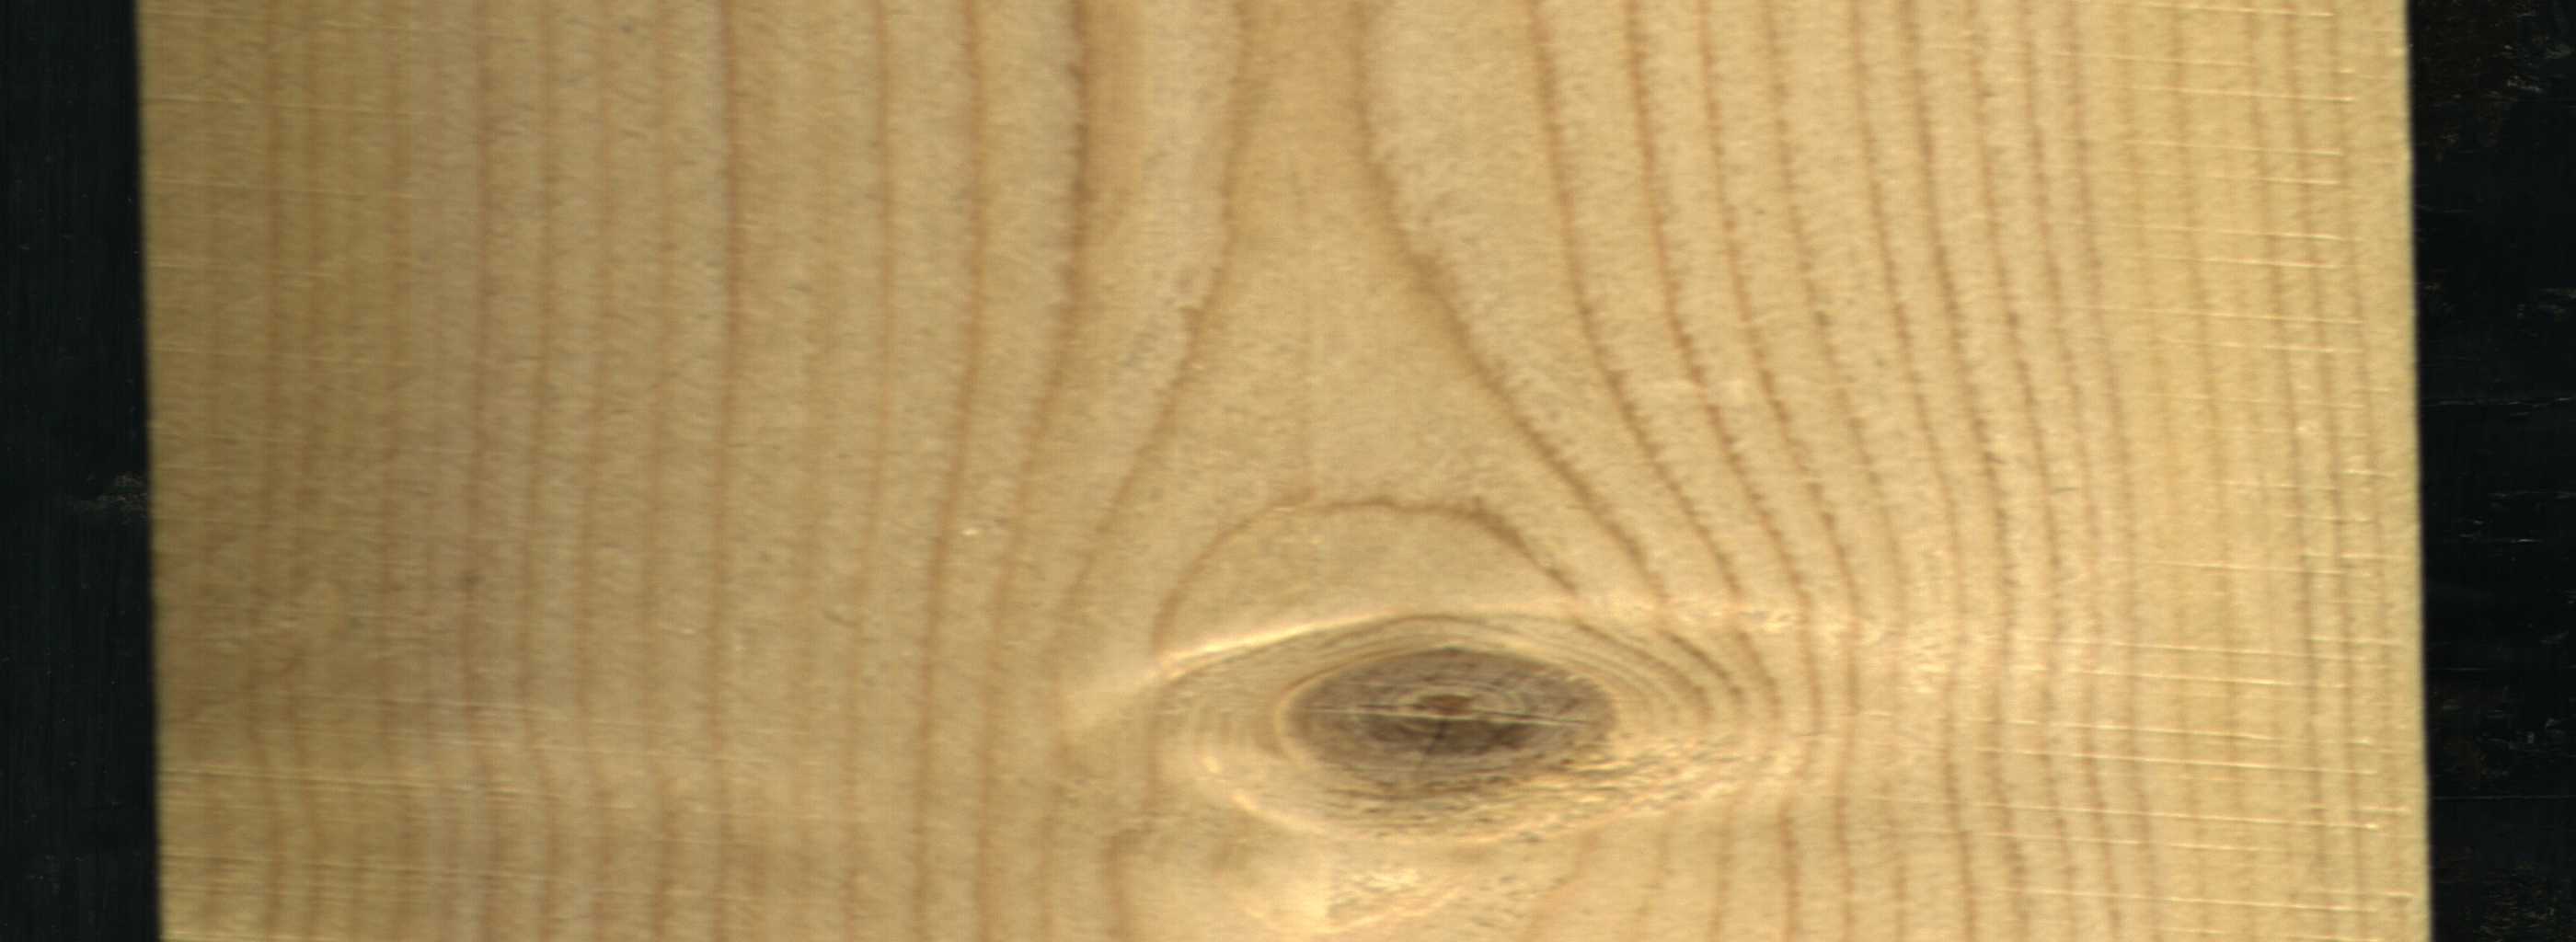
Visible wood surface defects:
Live_Knot